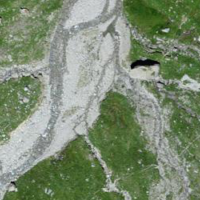
EUNIS habitat code: 31
Species observed at this site:
Micranthes stellaris
Saxifraga aizoides